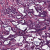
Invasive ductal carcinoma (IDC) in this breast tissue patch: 1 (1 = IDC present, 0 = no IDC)